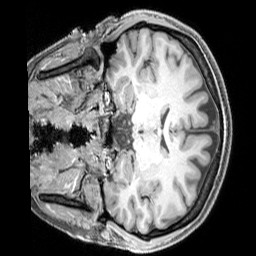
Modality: T1w
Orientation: coronal
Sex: female
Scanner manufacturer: siemens
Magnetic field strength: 3 T
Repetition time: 2.3 s
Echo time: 0.00226 s